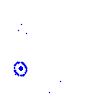
Particle: kaon